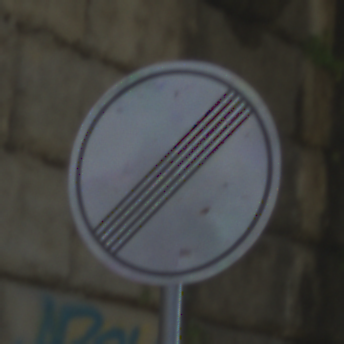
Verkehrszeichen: EndeSaemtlicherBegrenzungen
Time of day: Midday
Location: Outdoor (Urban)
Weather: Clear
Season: NotSpecified
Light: Natural